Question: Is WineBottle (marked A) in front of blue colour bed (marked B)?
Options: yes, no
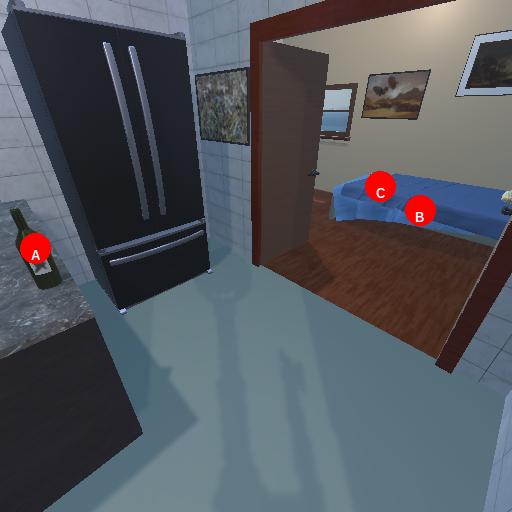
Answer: yes